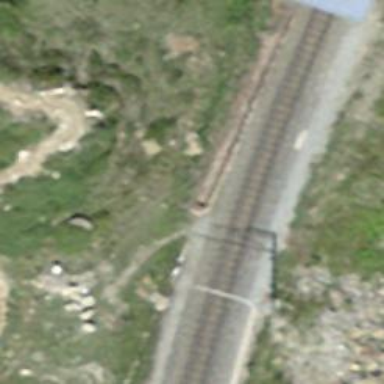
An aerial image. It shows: Uncontrolled railway crossing.